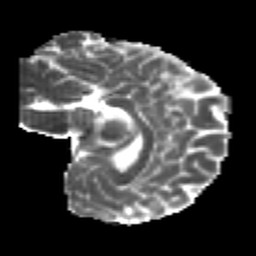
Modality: MD
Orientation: sagittal
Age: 22
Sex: female
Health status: healthy
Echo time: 0.074 s